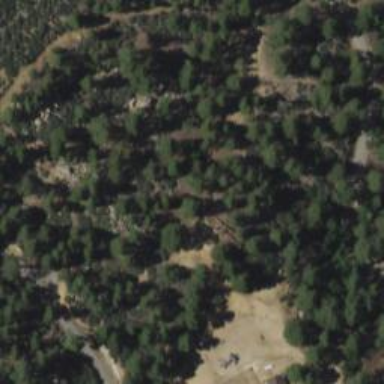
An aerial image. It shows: Hole on disc golf course.